Question: I am developing my first App with AngularJS. I am trying to create a Dropdown menu, but unable to bring it under control. Here is the html:
'''
<div class="btn-group" dropdown>
<button type="button" class="btn btn-danger">Action</button>
<button type="button" class="btn btn-danger dropdown-toggle" data-toggle="dropdown">
<span class="caret"></span>
<span class="sr-only">Split button!</span>
</button>
<ul class="dropdown-menu" role="menu">
<li><a href="#">Action</a></li>
<li><a href="#">Another action</a></li>
<li><a href="#">Something else here</a></li>
<li class="divider"></li>
<li><a href="#">Separated link</a></li>
</ul>
</div>
'''
This does give me the desired output as shown below:

but the dropdown is always open, instead of toggling.
Can someone please advise what I am doing wrong?
======= Here are the header files =========
'''
<link rel="shortcut icon" href="favicon.png" type="image/x-icon" />
<link rel="stylesheet" href="dist/css/mobile-angular-ui-base.min.css" />
<script src="js/angular.min.js"></script>
<script src="js/angular-route.min.js"></script>
<script src="//cdnjs.cloudflare.com/ajax/libs/angular.js/1.3.0/angular.min.js"></script>
<script src="//cdnjs.cloudflare.com/ajax/libs/angular.js/1.3.0/angular-route.min.js"></script>
<script src="dist/js/mobile-angular-ui.min.js"></script>
<script src="js/bootstrap.min.js"></script>
<!-- Required to use $swipe, $drag and Translate services -->
<script src="dist/js/mobile-angular-ui.gestures.min.js"></script>
<script type="text/javascript" src="app.js"></script>
'''
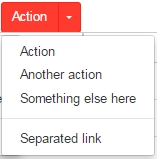
Answer: The answer on your question is using last versions of Angular+jQuery+Bootstrap+Angular UI.